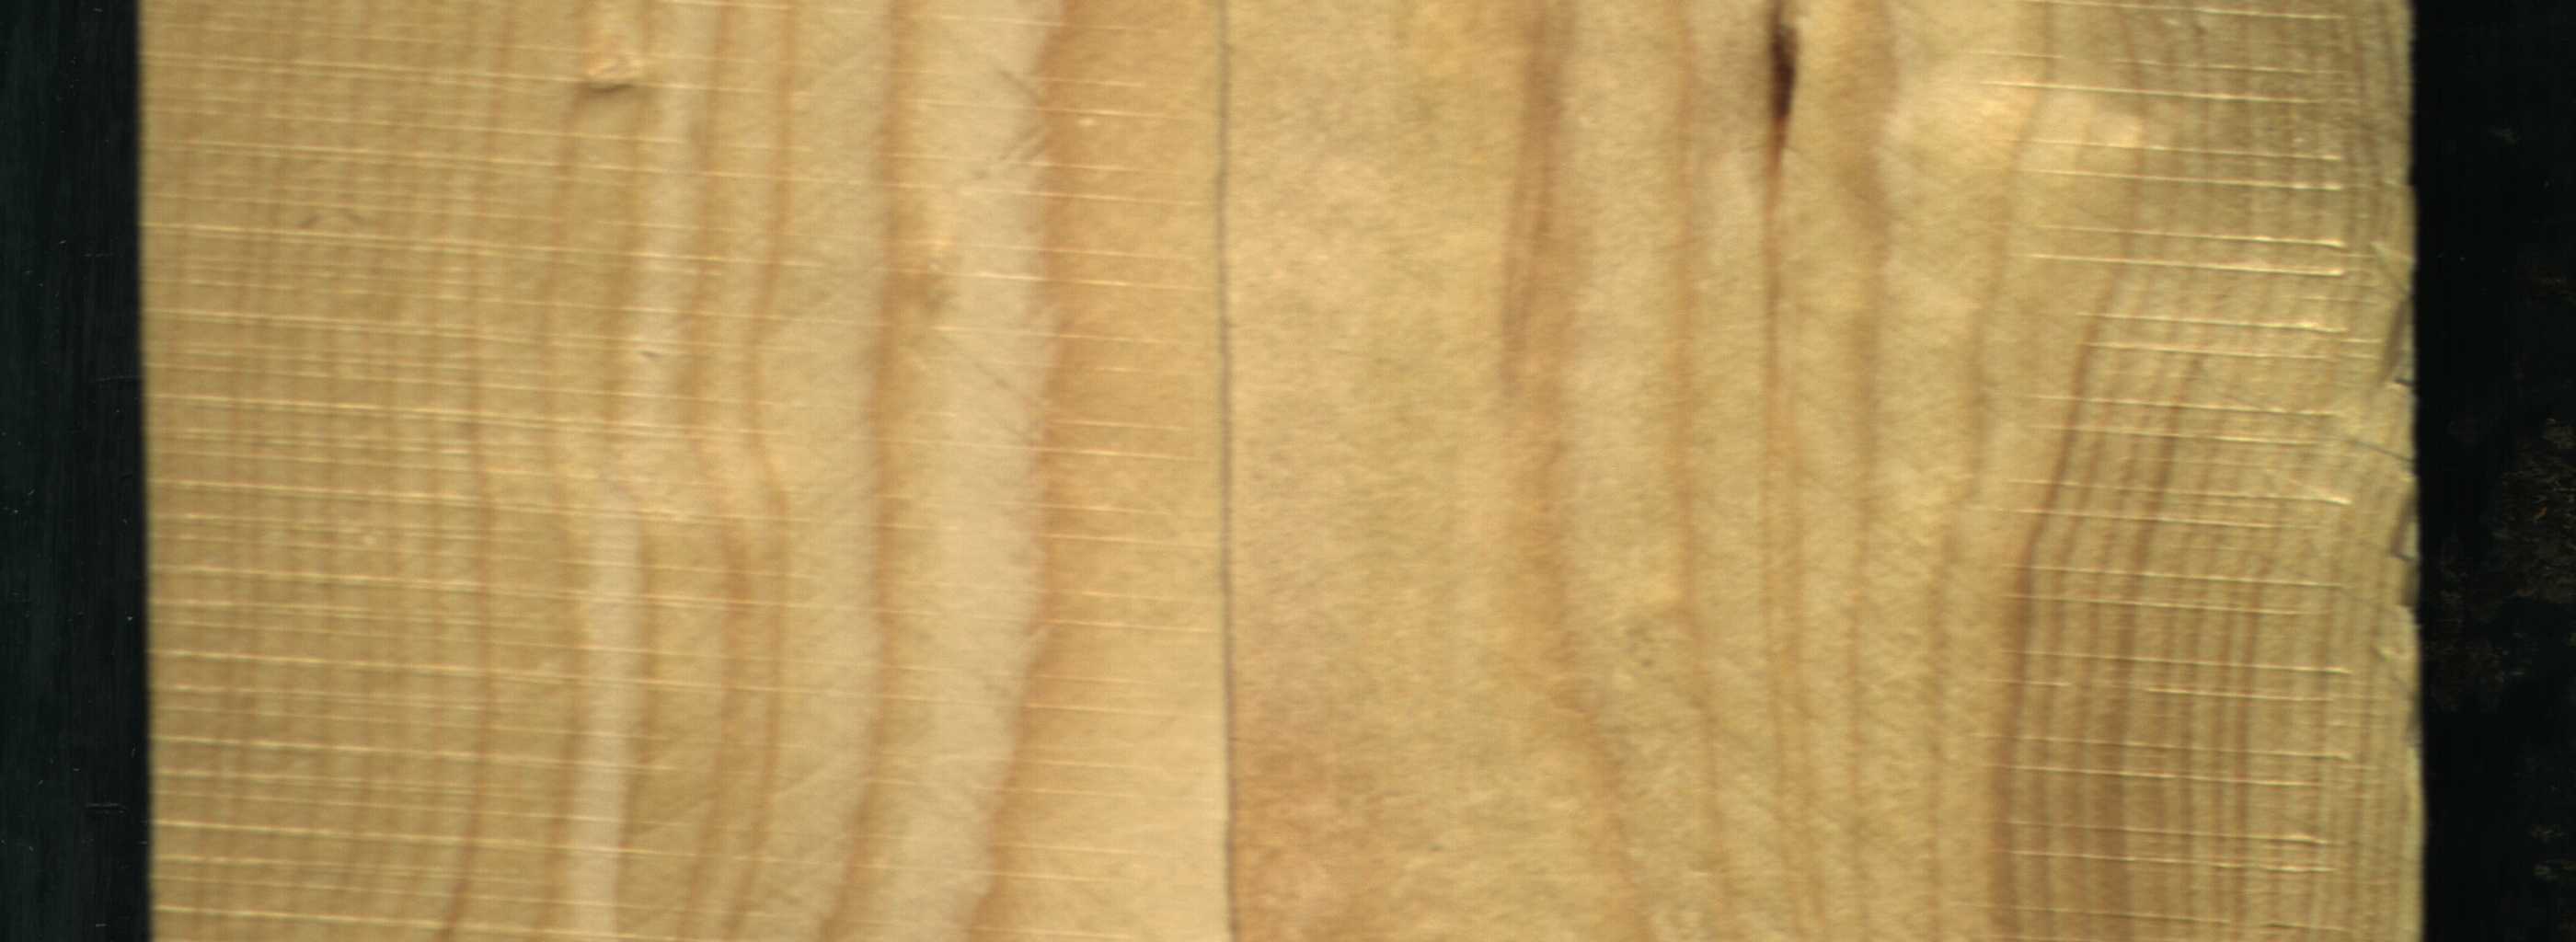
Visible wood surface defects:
resin